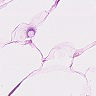
Metastatic tissue present: no